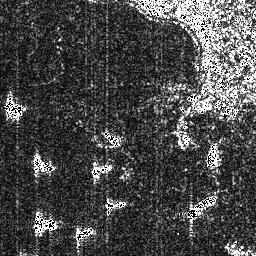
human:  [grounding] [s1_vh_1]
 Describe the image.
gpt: In the satellite image, there is  <ref>1 medium ship </ref> <box>[[0, 35, 9, 46, 0]]</box> located at left,  <ref>1 small ship </ref> <box>[[11, 59, 20, 67, 0]]</box> located at left,  <ref>1 medium ship </ref> <box>[[11, 82, 22, 91, 0]]</box> located at bottom left,  <ref>2 small ship </ref> <box>[[28, 87, 36, 95, 0], [40, 77, 49, 82, 0]]</box> located at bottom,  <ref>2 small ship </ref> <box>[[34, 62, 43, 69, 0], [38, 50, 47, 57, 0]]</box> located at center,  <ref>1 small ship </ref> <box>[[79, 54, 85, 65, 0]]</box> located at right,  <ref>1 medium ship </ref> <box>[[71, 74, 85, 85, 0]]</box> located at bottom right.